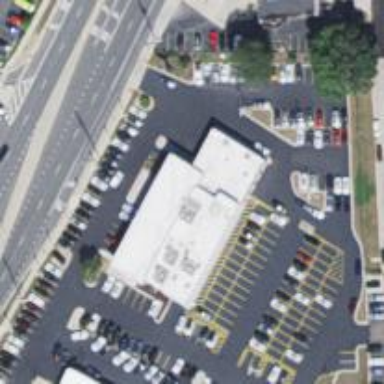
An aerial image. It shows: Retail building.